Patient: sex F, age 65
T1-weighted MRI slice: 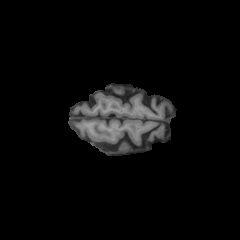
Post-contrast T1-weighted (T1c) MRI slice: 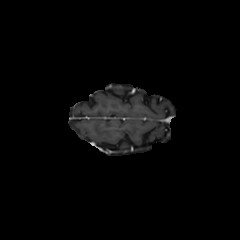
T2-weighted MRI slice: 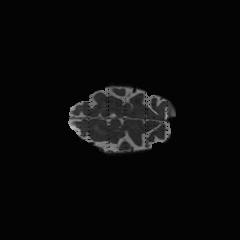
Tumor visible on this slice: no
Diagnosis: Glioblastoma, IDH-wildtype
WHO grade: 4